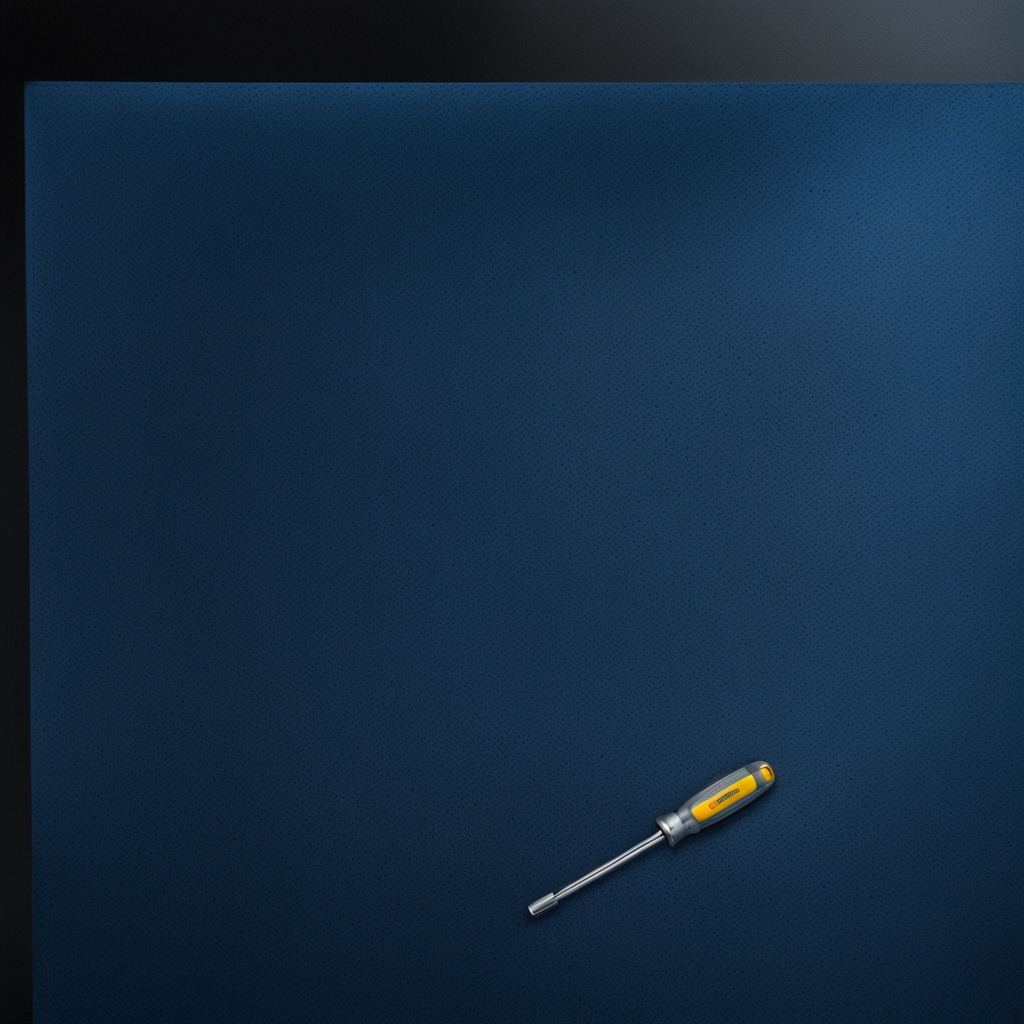
A screwdriver is lying on the granite tabletop.